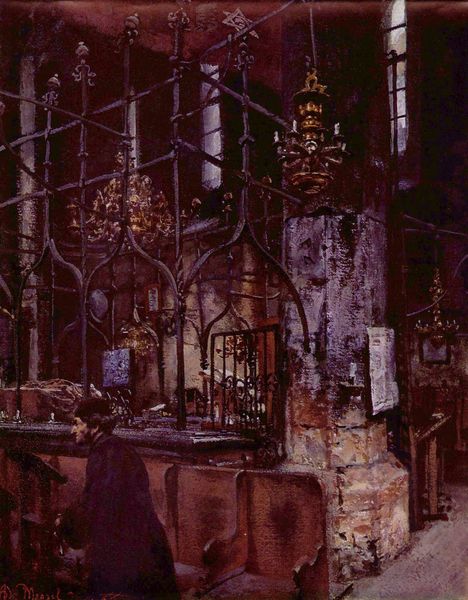
Titel: Alte Synagoge zu Prag
Künstler: Adolph Menzel
Standort: Schweinfurt
Institution: Sammlung Georg Schäfer
Schlagwörter: blau, dunkel, gemälde, mann, schatten, weiß, ocker, braun, fenster, frau, glas, grau, holz, lampen, licht, pfeiler, profil, raum, schwarz, stühle, säule, blüten, rot, zaun, beige, alt, kappe, mütze, architektur, sockel, stein, innenraum, signatur, gitter, kirche, boden, gewand, gold, interieur, realismus, decke, innen, gotik, farbig, mauer, lila, violett, bank, empore, tafel, gestühl, detail, kerze, kerzen, kronleuchter, leuchter, lüster, menzel, foto, fotografie, eisen, moschee, stern, text, faust, knien, plakat, beten, gebet, altar, bänke, kathedrale, gemäuer, kerzenleuchter, kirchenbank, schranke, pfarrer, putz, gotisch, spitzbogen, knieend, mittelalter, pastor, priester, kapelle, rötlich, mönch, holzbank, käfig, betend, kandelaber, bet, davidstern, fialen, prag, synagoge, jude, alchimie, adolf menzel, holzgestühl, zwinger, gebetsbank, busse, jüdisch, judenstern, orthodox, messmer, sitzreihe, beiige, abgeblättert, innenram, eselsrücken, info, davidsstern, gitte, alchemie, bima, büssen, snagoge, eco